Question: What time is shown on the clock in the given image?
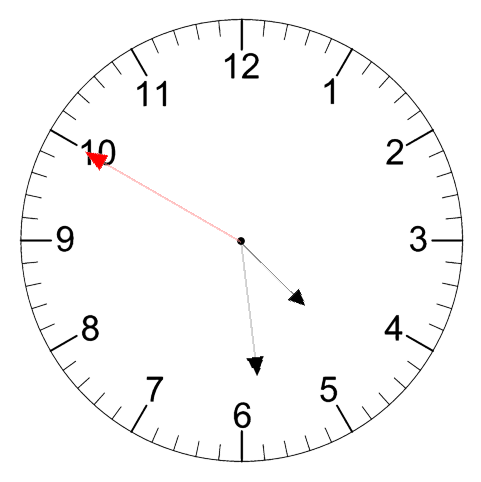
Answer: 04:28:50